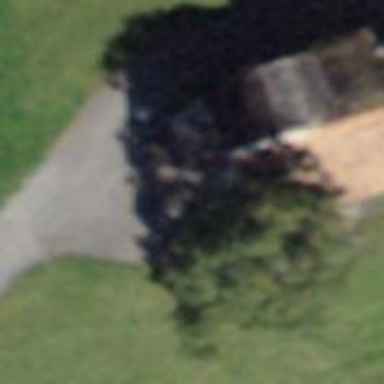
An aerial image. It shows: Barn.